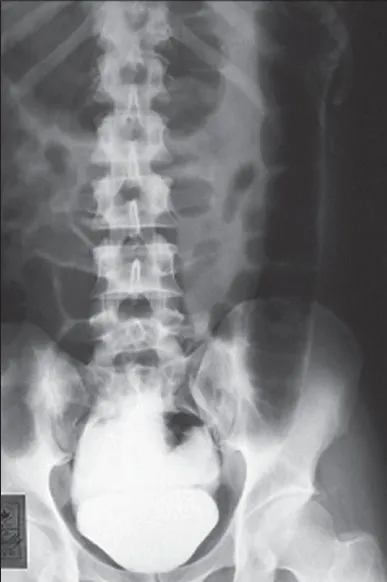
Cystogram showing leakage of the contrast into the peritoneal cavity.
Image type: radiology (x_ray)